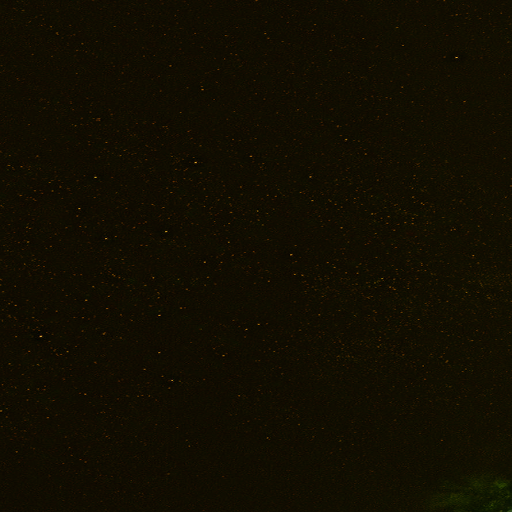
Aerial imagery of cape in Alaska named Iksiak Point containing only unknown